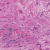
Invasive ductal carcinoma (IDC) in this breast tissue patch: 0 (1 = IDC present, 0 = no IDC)